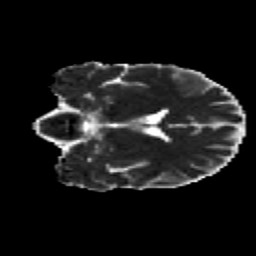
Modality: MD
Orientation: coronal
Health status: healthy
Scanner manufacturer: siemens
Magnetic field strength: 3 T
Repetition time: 12 s
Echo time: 0.092 s